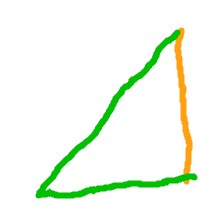
Shape: triangle